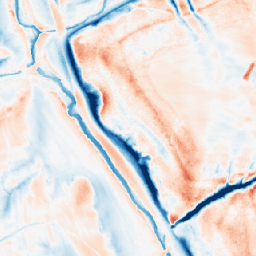
Category: classical
Decomposition family: gaussian_anisotropic
Decomposition parameters: sigma_x: 10
sigma_y: 5
Upsampling method: nearest
Upsampling parameters: scale: 4
Upsampling scale: 4